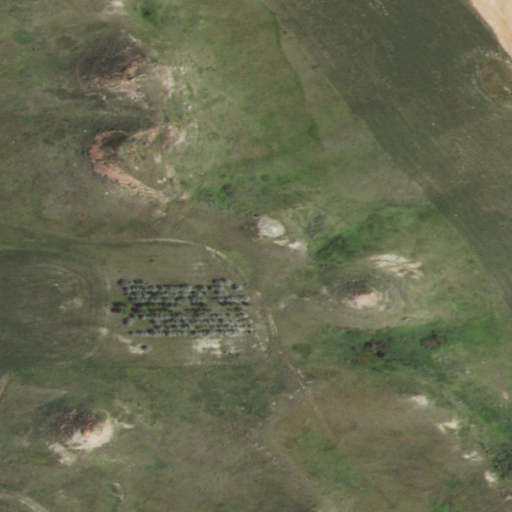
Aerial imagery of mountains in North Dakota named Tepee Buttes containing shrub, grassland, cultivated crops, and deciduous forest